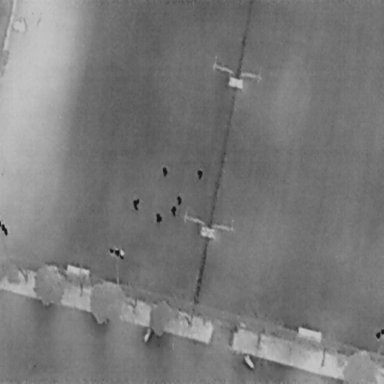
There are six People in the infrared image.